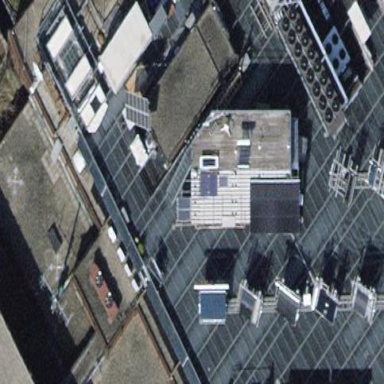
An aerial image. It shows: Building with glass roof.